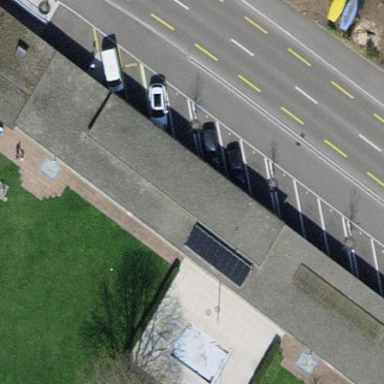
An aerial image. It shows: Building with flat grey roof. The building itself is brown in color.